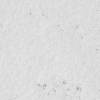
Atmospheric dust classification: not_dusty